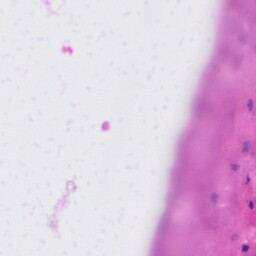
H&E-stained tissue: Liver